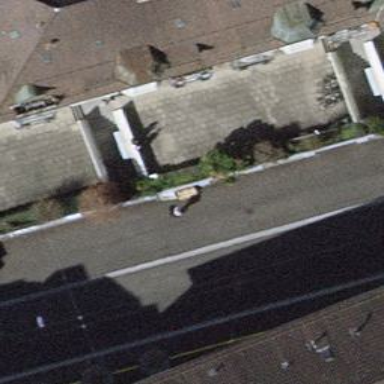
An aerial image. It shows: Group of garages.